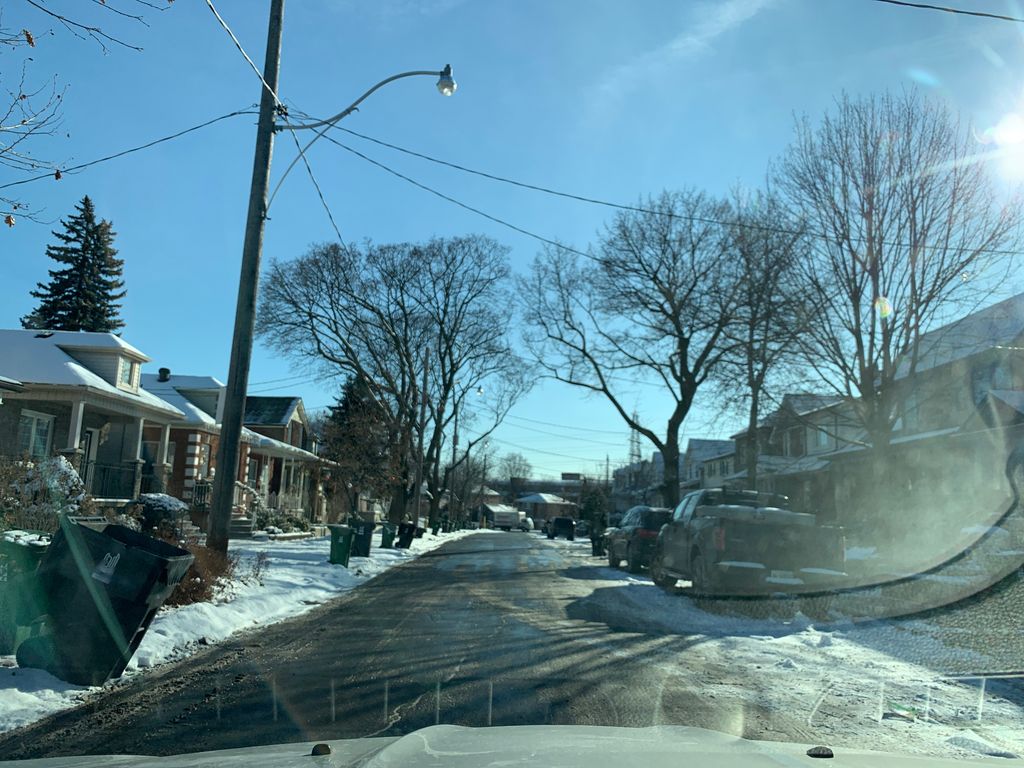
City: toronto